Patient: sex F, age 48
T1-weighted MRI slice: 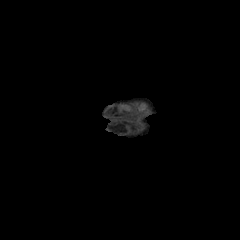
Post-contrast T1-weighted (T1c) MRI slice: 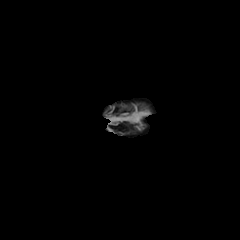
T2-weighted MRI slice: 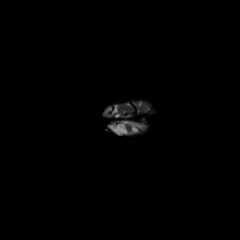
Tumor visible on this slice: no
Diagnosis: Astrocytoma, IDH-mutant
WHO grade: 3